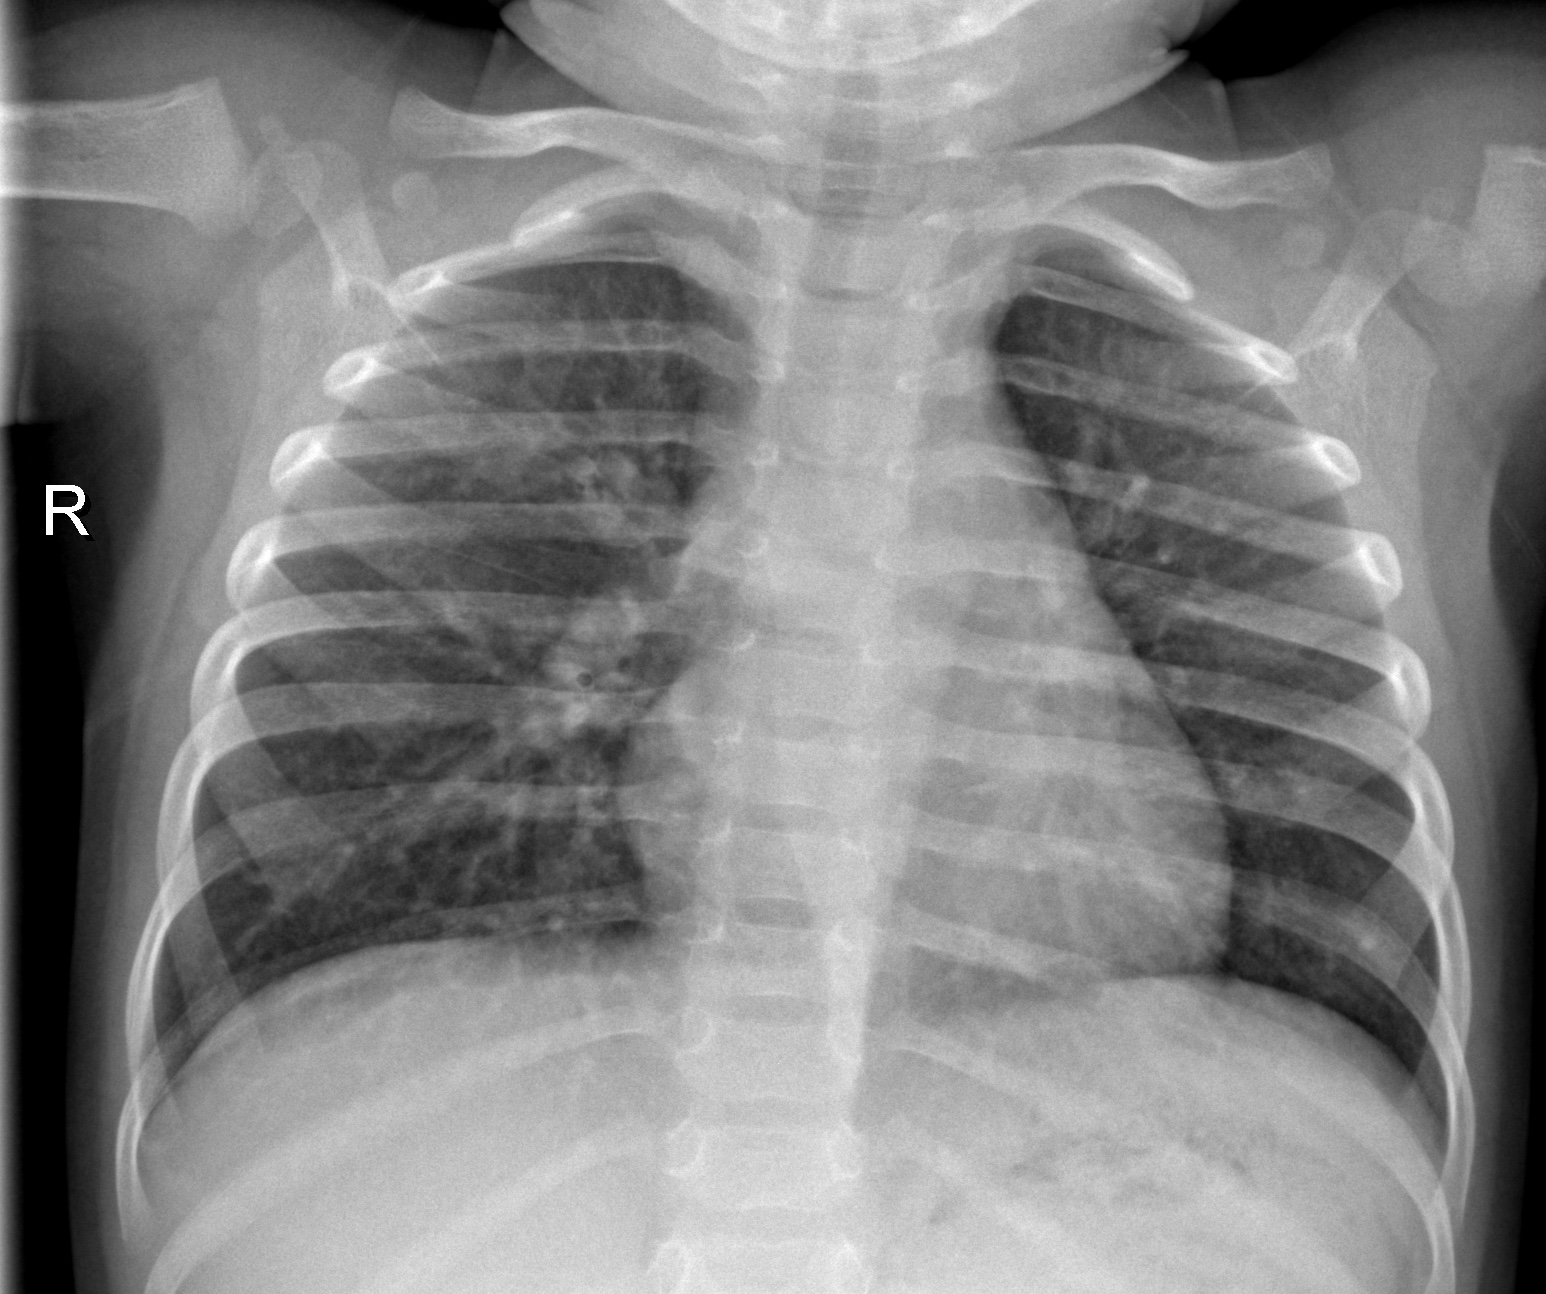
Diagnosis: NORMAL